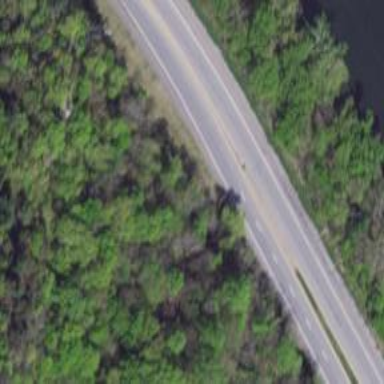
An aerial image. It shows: This image shows trunk highway that functions as expressway.